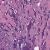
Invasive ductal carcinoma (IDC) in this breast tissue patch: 1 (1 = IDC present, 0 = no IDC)